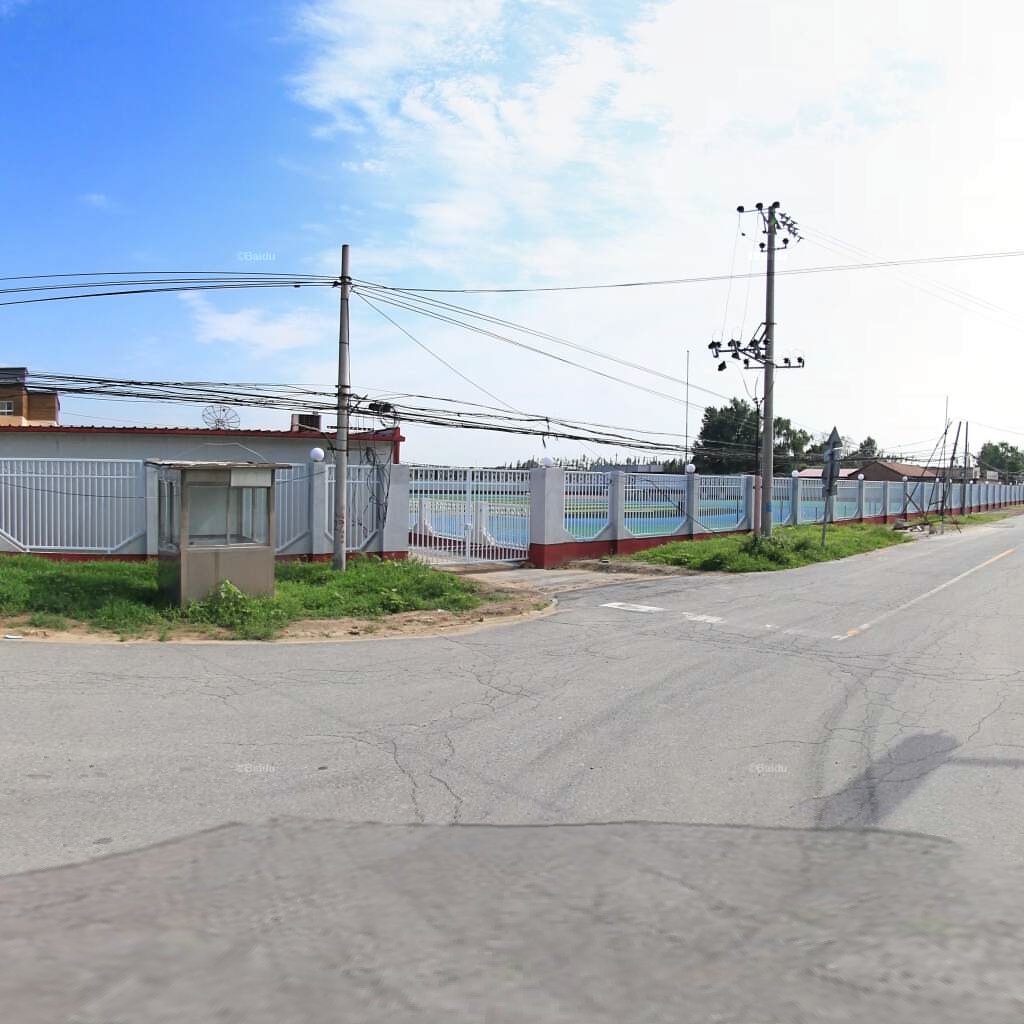
Region: Haidian
Road damage annotations: alligator crack